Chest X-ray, AP view. Patient: 24 years old, sex M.
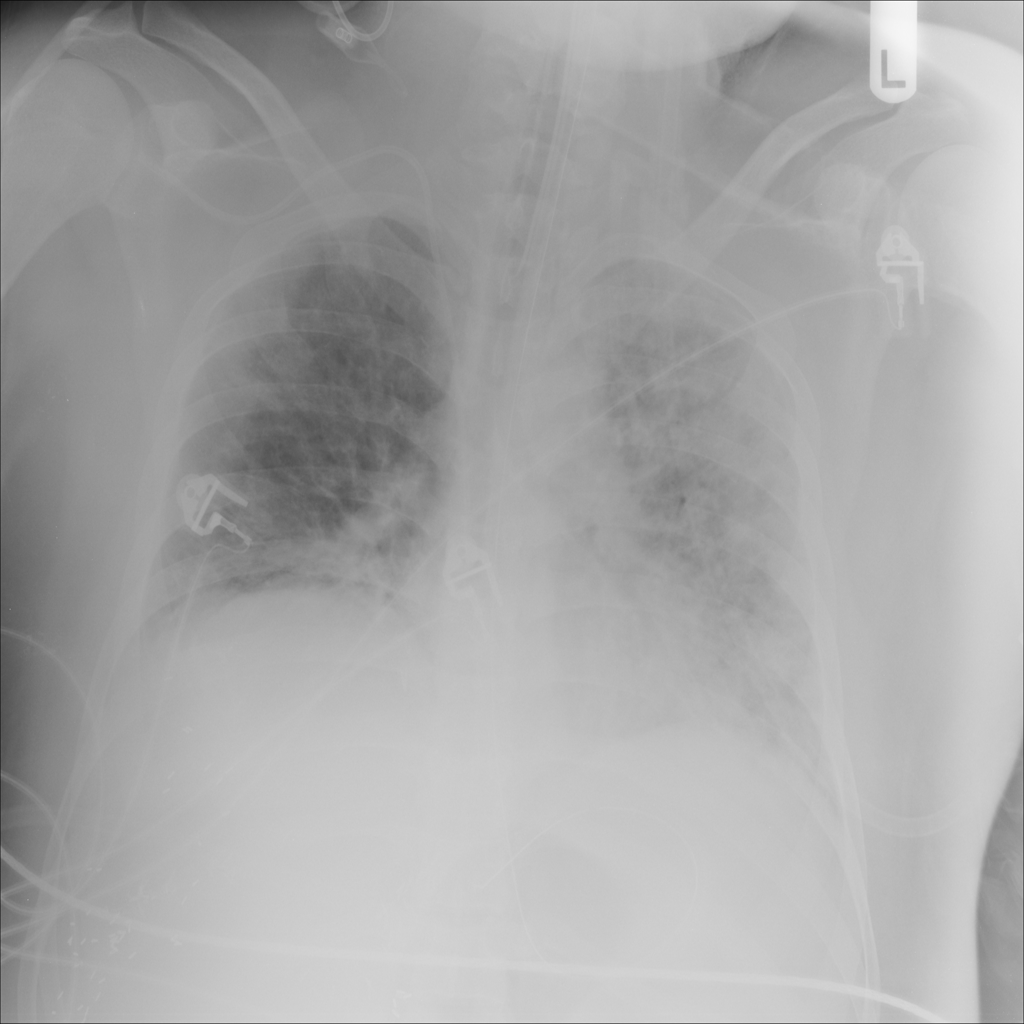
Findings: Atelectasis, Infiltration